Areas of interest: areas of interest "Yangtze New World"
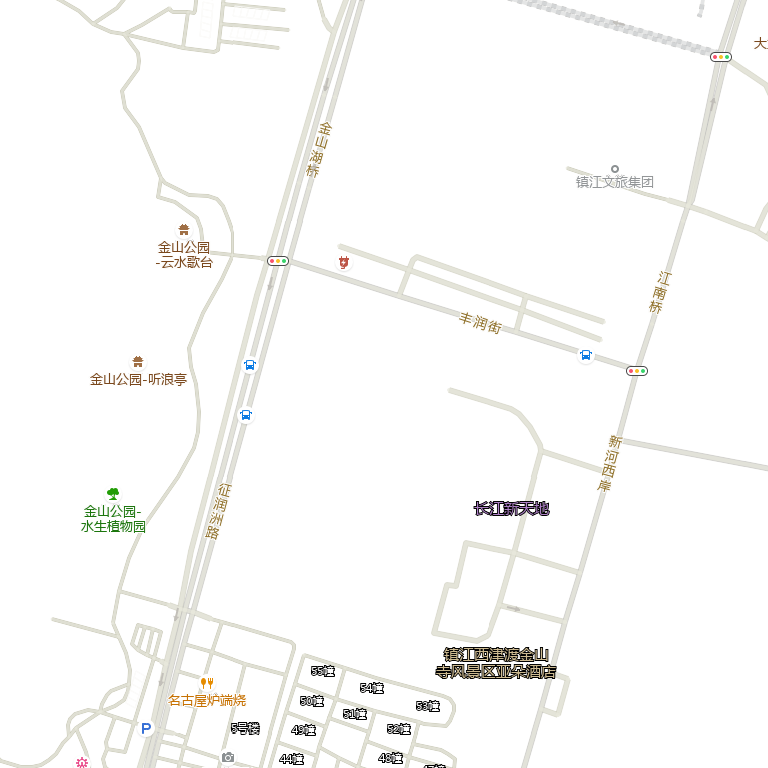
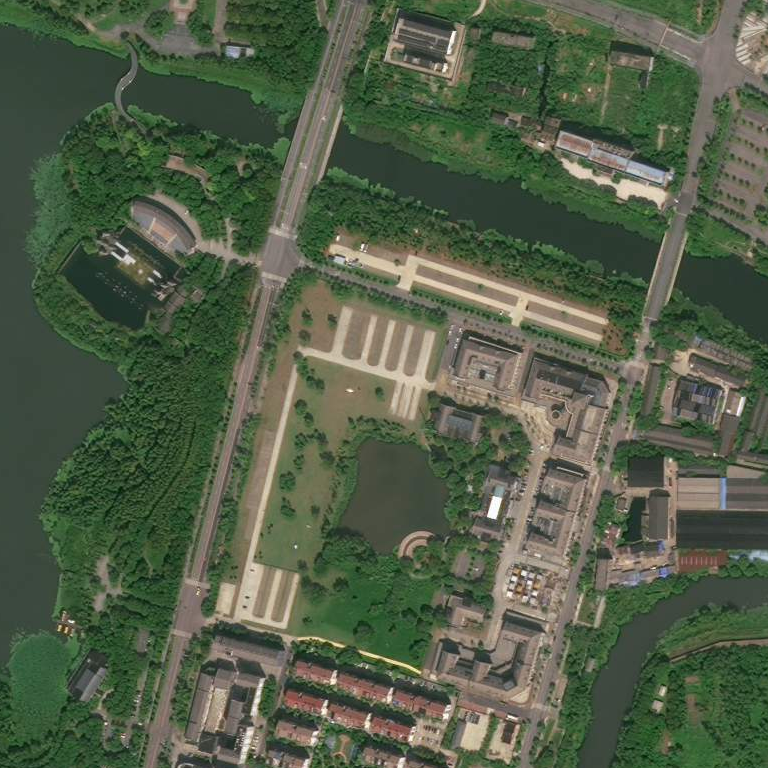